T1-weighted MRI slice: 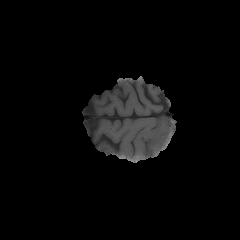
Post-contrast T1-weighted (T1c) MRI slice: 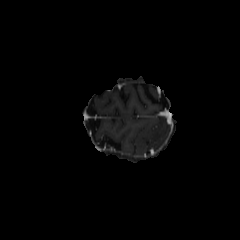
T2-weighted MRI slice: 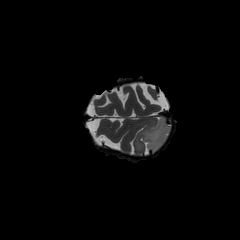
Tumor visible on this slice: yes